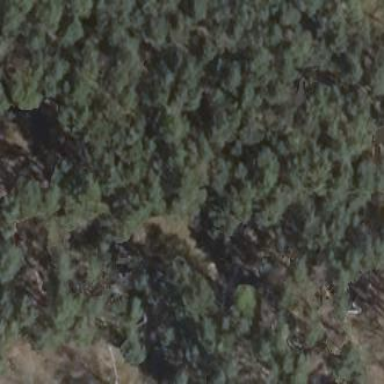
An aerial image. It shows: Evergreen needle-leaved forest.